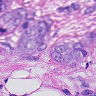
Metastatic tissue present: yes